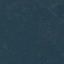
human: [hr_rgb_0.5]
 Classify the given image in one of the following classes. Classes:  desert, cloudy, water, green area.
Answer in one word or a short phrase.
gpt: green area